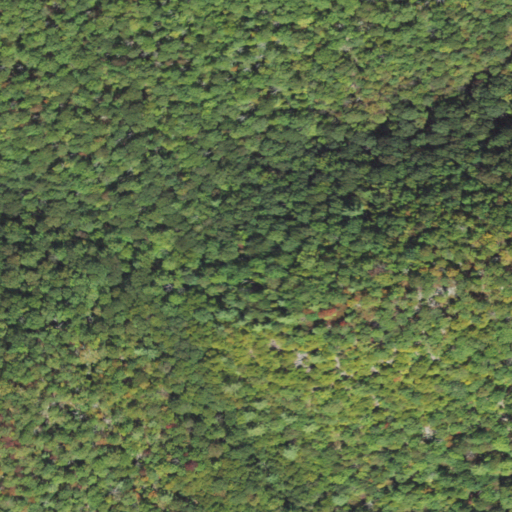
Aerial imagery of gap in Pennsylvania named Black Gap containing deciduous forest and mixed forest